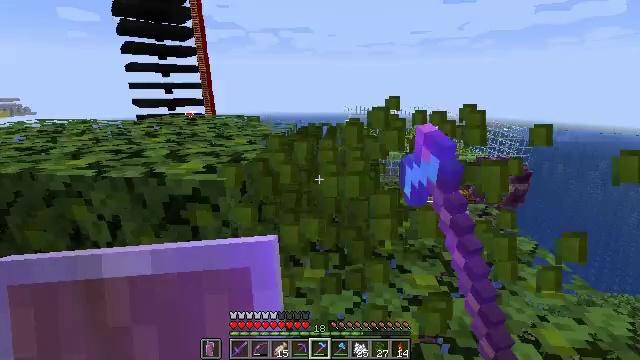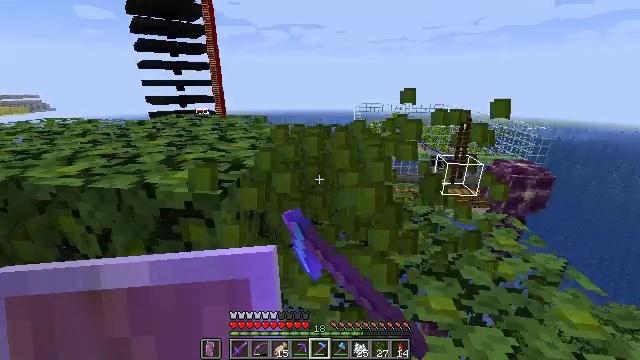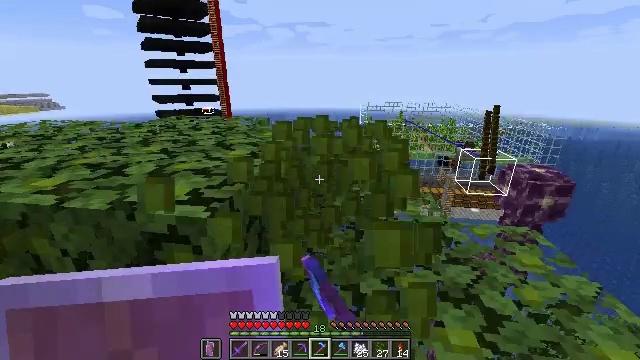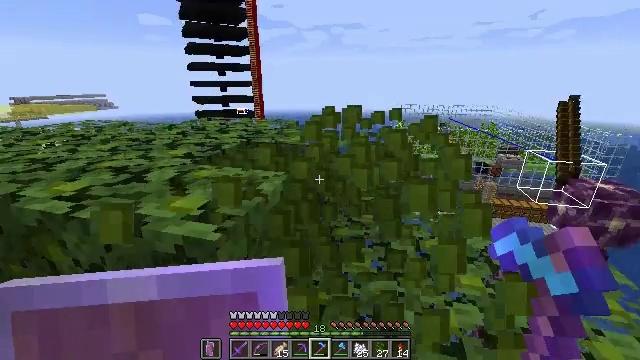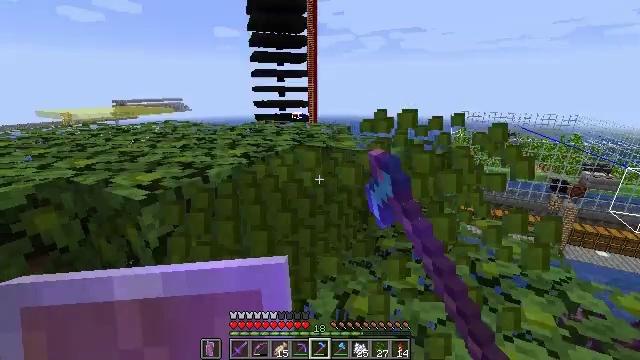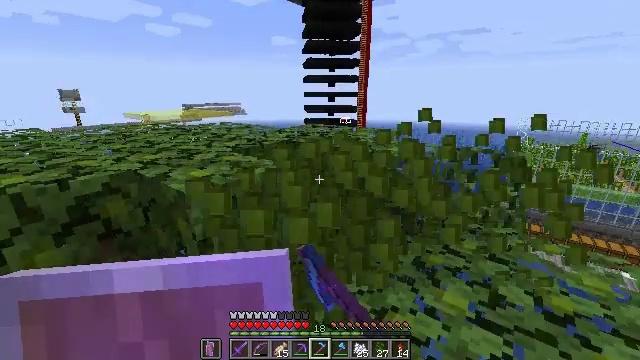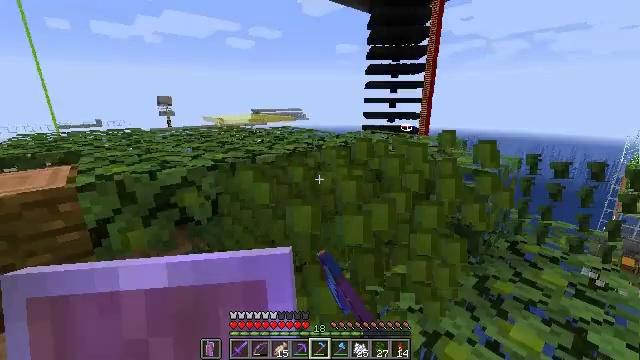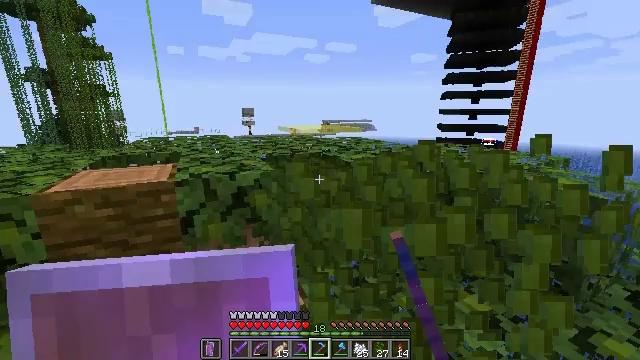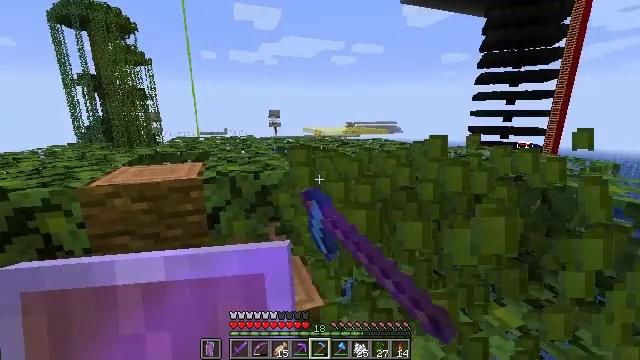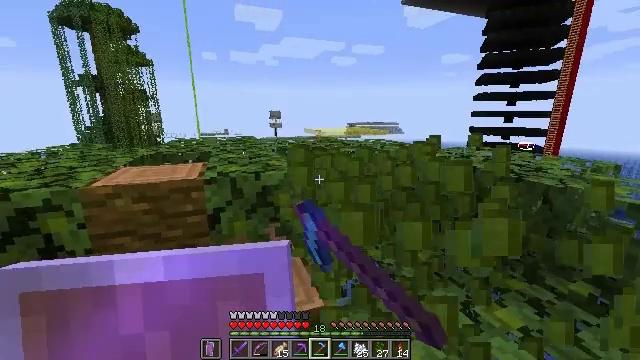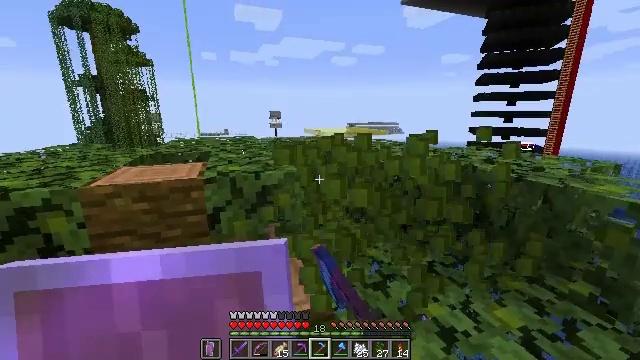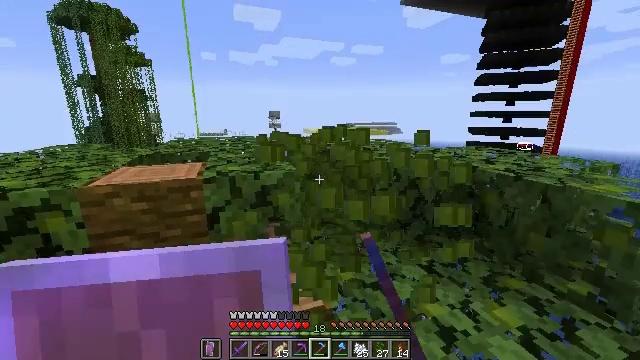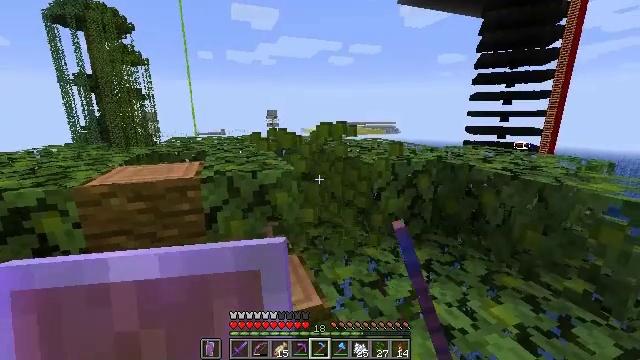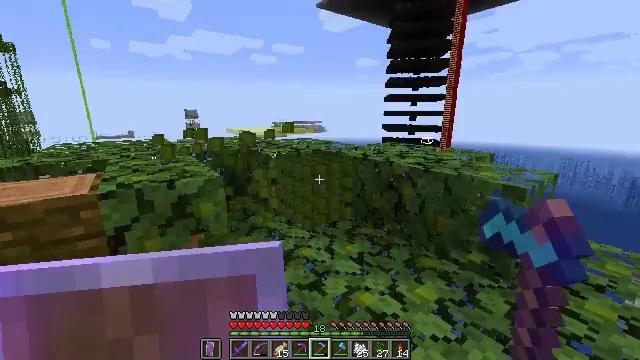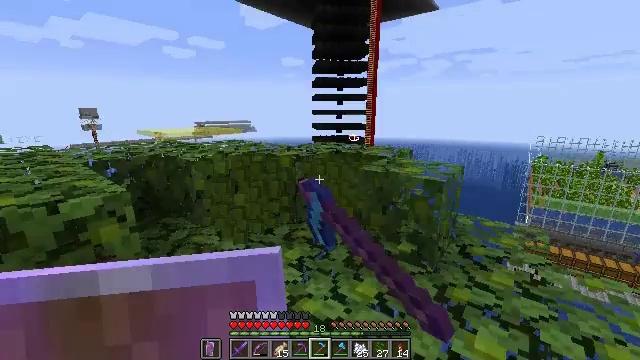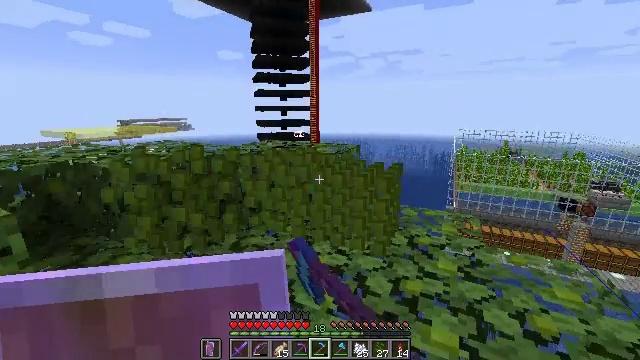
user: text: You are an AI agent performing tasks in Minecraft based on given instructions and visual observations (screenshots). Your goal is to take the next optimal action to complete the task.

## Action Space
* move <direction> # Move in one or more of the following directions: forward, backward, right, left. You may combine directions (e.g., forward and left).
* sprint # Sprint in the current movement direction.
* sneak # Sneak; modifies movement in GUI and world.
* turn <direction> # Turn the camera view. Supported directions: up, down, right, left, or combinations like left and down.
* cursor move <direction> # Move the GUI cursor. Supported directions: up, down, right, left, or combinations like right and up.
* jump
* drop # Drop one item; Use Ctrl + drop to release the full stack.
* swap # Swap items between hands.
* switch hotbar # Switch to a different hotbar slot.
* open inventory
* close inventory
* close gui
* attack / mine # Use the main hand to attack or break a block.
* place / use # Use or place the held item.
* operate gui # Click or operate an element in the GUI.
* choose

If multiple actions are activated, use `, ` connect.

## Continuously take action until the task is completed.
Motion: motion action
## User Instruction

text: Clear the jungle leaves to make way.
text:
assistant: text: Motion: move forward, turn left, attack / mine
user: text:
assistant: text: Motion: move forward, turn left, attack / mine
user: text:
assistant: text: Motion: turn left, attack / mine
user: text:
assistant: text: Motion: turn left and up, attack / mine
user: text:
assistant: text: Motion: turn left, attack / mine
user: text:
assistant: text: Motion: turn left and up, attack / mine
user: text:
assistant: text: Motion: turn left and up, attack / mine
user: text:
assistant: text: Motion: turn left, attack / mine
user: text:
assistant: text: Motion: attack / mine
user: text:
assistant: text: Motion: attack / mine
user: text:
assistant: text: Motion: attack / mine
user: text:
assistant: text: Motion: attack / mine
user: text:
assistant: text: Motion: move forward, turn right, attack / mine
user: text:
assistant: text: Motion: move forward, turn right, attack / mine
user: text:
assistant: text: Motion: move forward, turn right, attack / mine
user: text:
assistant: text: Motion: move forward, turn right, attack / mine
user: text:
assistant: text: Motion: move forward, turn right, attack / mine
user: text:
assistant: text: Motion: turn right, attack / mine
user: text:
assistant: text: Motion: turn right, attack / mine
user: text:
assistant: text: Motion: attack / mine
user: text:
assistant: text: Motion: attack / mine
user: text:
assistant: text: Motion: turn left, attack / mine
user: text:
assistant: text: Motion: turn left and up, attack / mine
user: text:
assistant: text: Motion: turn left and up, attack / mine
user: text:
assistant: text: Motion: turn left, attack / mine
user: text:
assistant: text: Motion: move forward, turn left, attack / mine
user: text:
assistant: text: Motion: move forward, turn left, attack / mine
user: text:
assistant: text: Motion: move forward, turn left, attack / mine
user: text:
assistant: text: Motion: move forward, turn left, attack / mine
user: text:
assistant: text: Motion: move forward, turn left, attack / mine